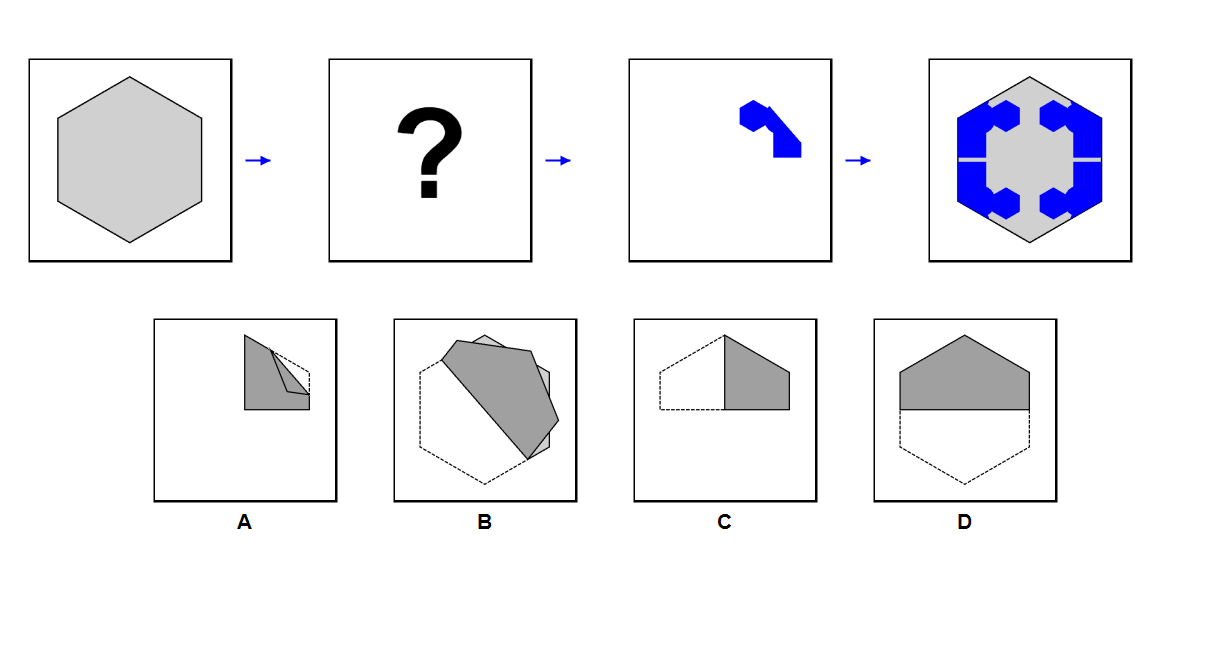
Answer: B